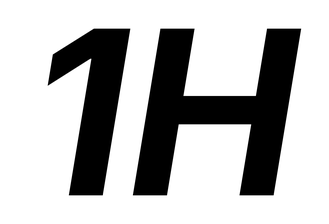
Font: Inter-Italic_Bold_Italic